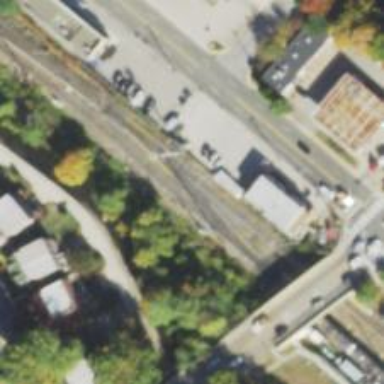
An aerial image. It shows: Light rail electrified siding.